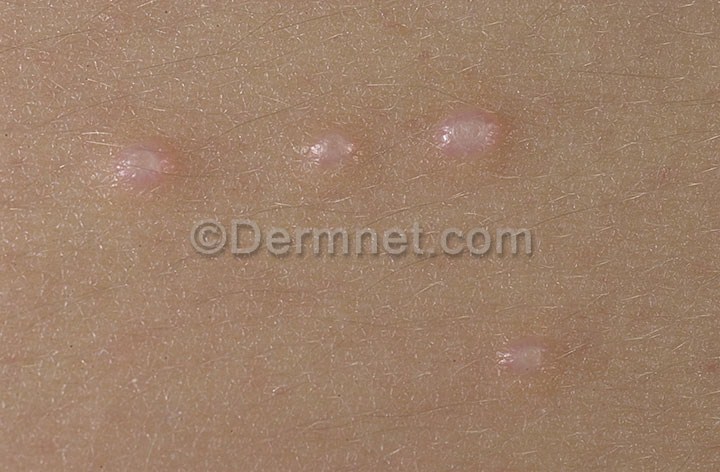
Disease: Warts Molluscum and other Viral Infections